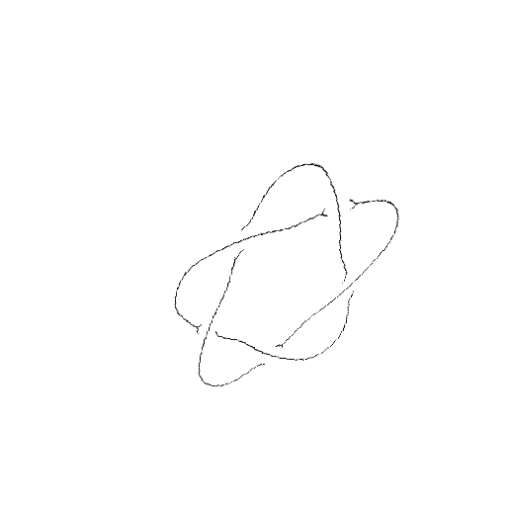
Crossing number: 5